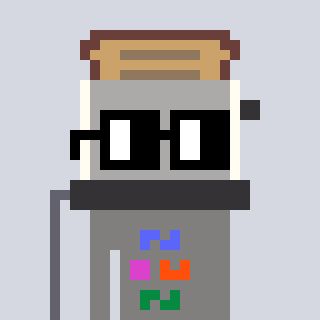
a pixel art character with square black glasses, a toaster-shaped head and a bluegrey-colored body on a cool background